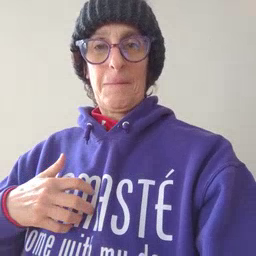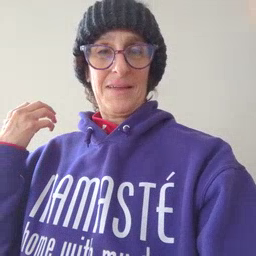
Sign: mad